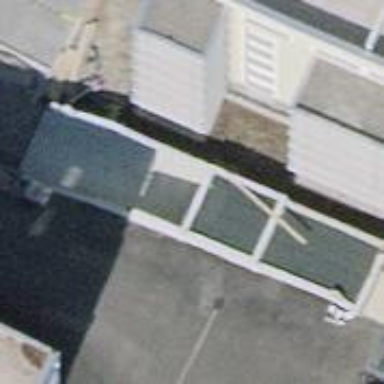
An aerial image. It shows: Parking entrance.